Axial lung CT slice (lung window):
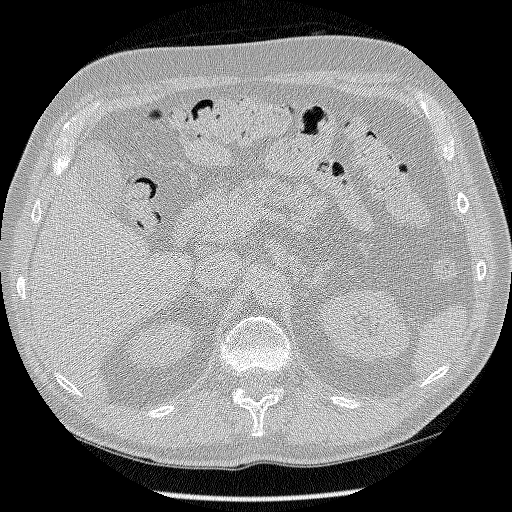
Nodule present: no